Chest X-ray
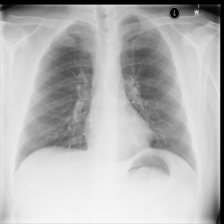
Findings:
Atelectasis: negative
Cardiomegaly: negative
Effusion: negative
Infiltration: negative
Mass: negative
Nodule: negative
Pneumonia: negative
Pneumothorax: negative
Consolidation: negative
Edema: negative
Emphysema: negative
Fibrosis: negative
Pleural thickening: negative
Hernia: negative